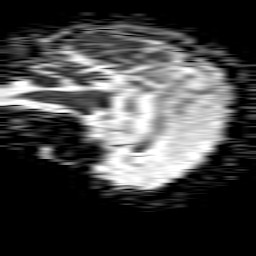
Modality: ADC
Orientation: sagittal
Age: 80
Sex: female
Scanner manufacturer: philips
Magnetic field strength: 1.5 T
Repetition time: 4.6 s
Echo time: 0.08826 s